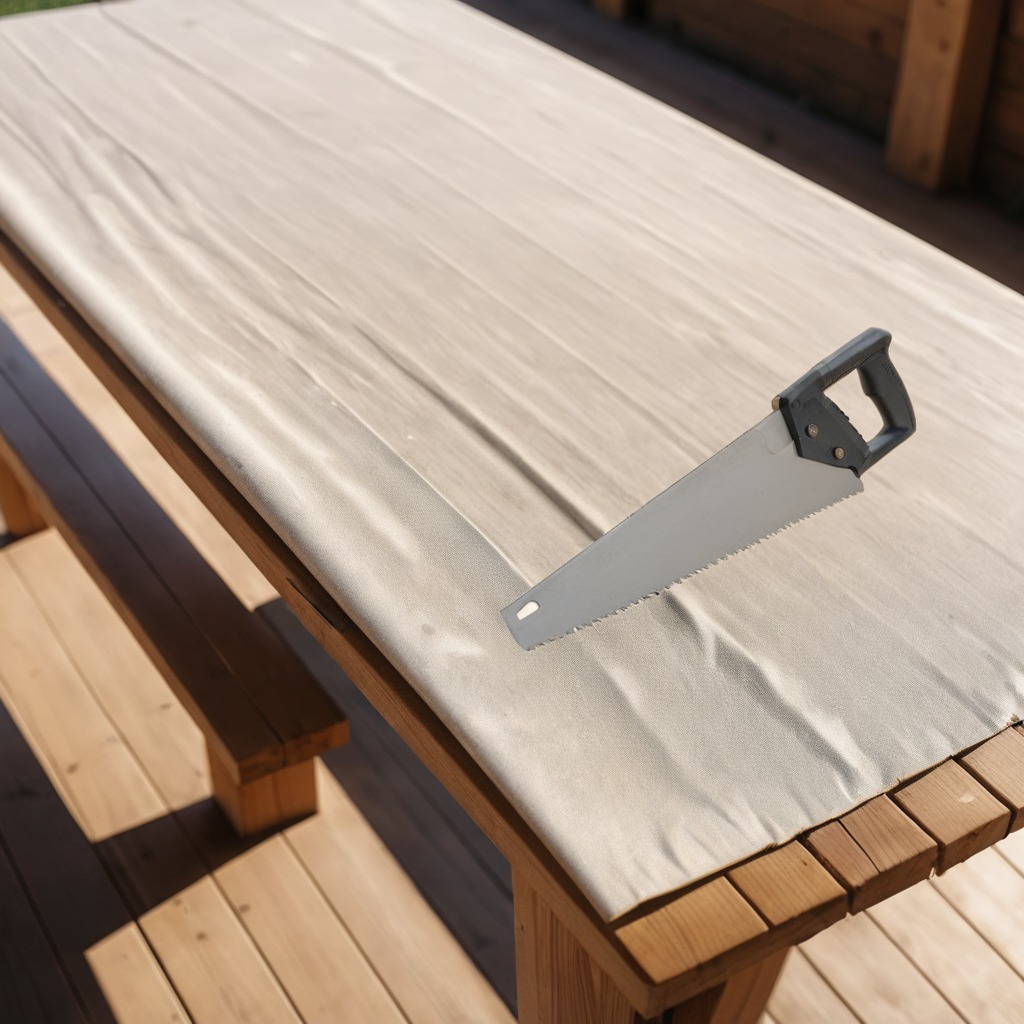
A metal saw is lying on a wooden table in an outdoor workshop during daytime bright natural light soft shadows worn but beneath the cloth.